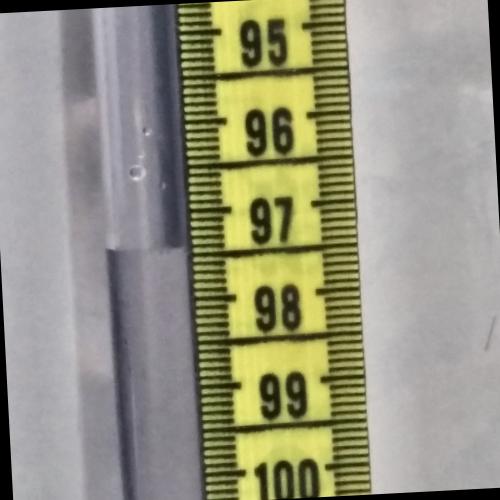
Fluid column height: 97.4 cm